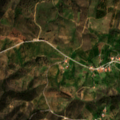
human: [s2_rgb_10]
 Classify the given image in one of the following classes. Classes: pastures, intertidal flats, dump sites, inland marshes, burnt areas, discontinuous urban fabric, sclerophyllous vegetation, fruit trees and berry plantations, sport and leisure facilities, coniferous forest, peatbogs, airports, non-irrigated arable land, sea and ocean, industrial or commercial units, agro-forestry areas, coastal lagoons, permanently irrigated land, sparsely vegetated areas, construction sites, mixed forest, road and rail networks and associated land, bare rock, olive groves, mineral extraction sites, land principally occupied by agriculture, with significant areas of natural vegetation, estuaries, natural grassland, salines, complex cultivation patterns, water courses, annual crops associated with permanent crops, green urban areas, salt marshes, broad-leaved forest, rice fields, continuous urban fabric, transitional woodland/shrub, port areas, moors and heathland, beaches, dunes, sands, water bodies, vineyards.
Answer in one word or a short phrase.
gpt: land principally occupied by agriculture, with significant areas of natural vegetation, agro-forestry areas, sclerophyllous vegetation, transitional woodland/shrub